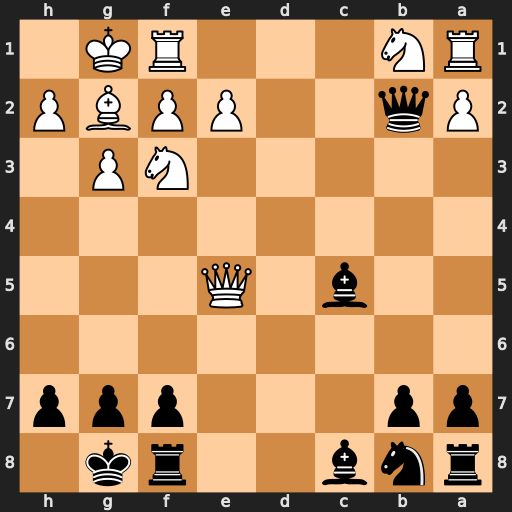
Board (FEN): rnb2rk1/pp3ppp/8/2b1Q3/8/5NP1/Pq2PPBP/RN3RK1
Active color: b
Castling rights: -
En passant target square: -
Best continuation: Qxe5 Nxe5 Bd4